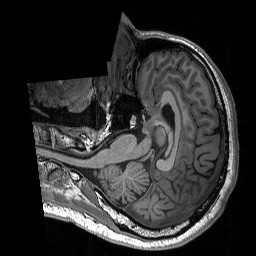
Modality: T1w
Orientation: axial
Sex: male